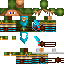
A male human skin with medium skin, wearing brown long hair dressed in a blue hoodie and brown pants, featuring a closed mouth.